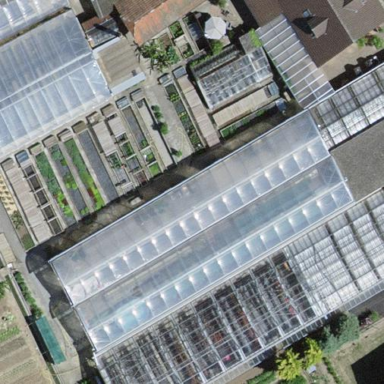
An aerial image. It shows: Greenhouse.